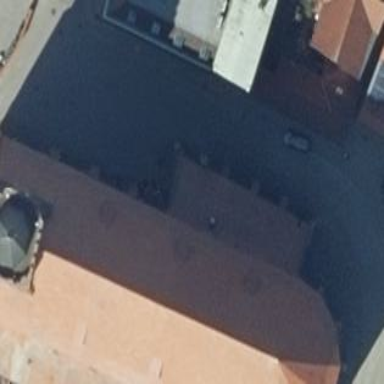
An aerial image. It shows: Church which is place of worship.